Field crop: tomato
Growth stage: 1
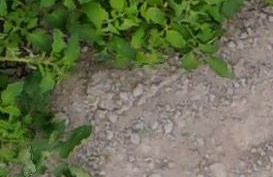
Species: tomato